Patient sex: F
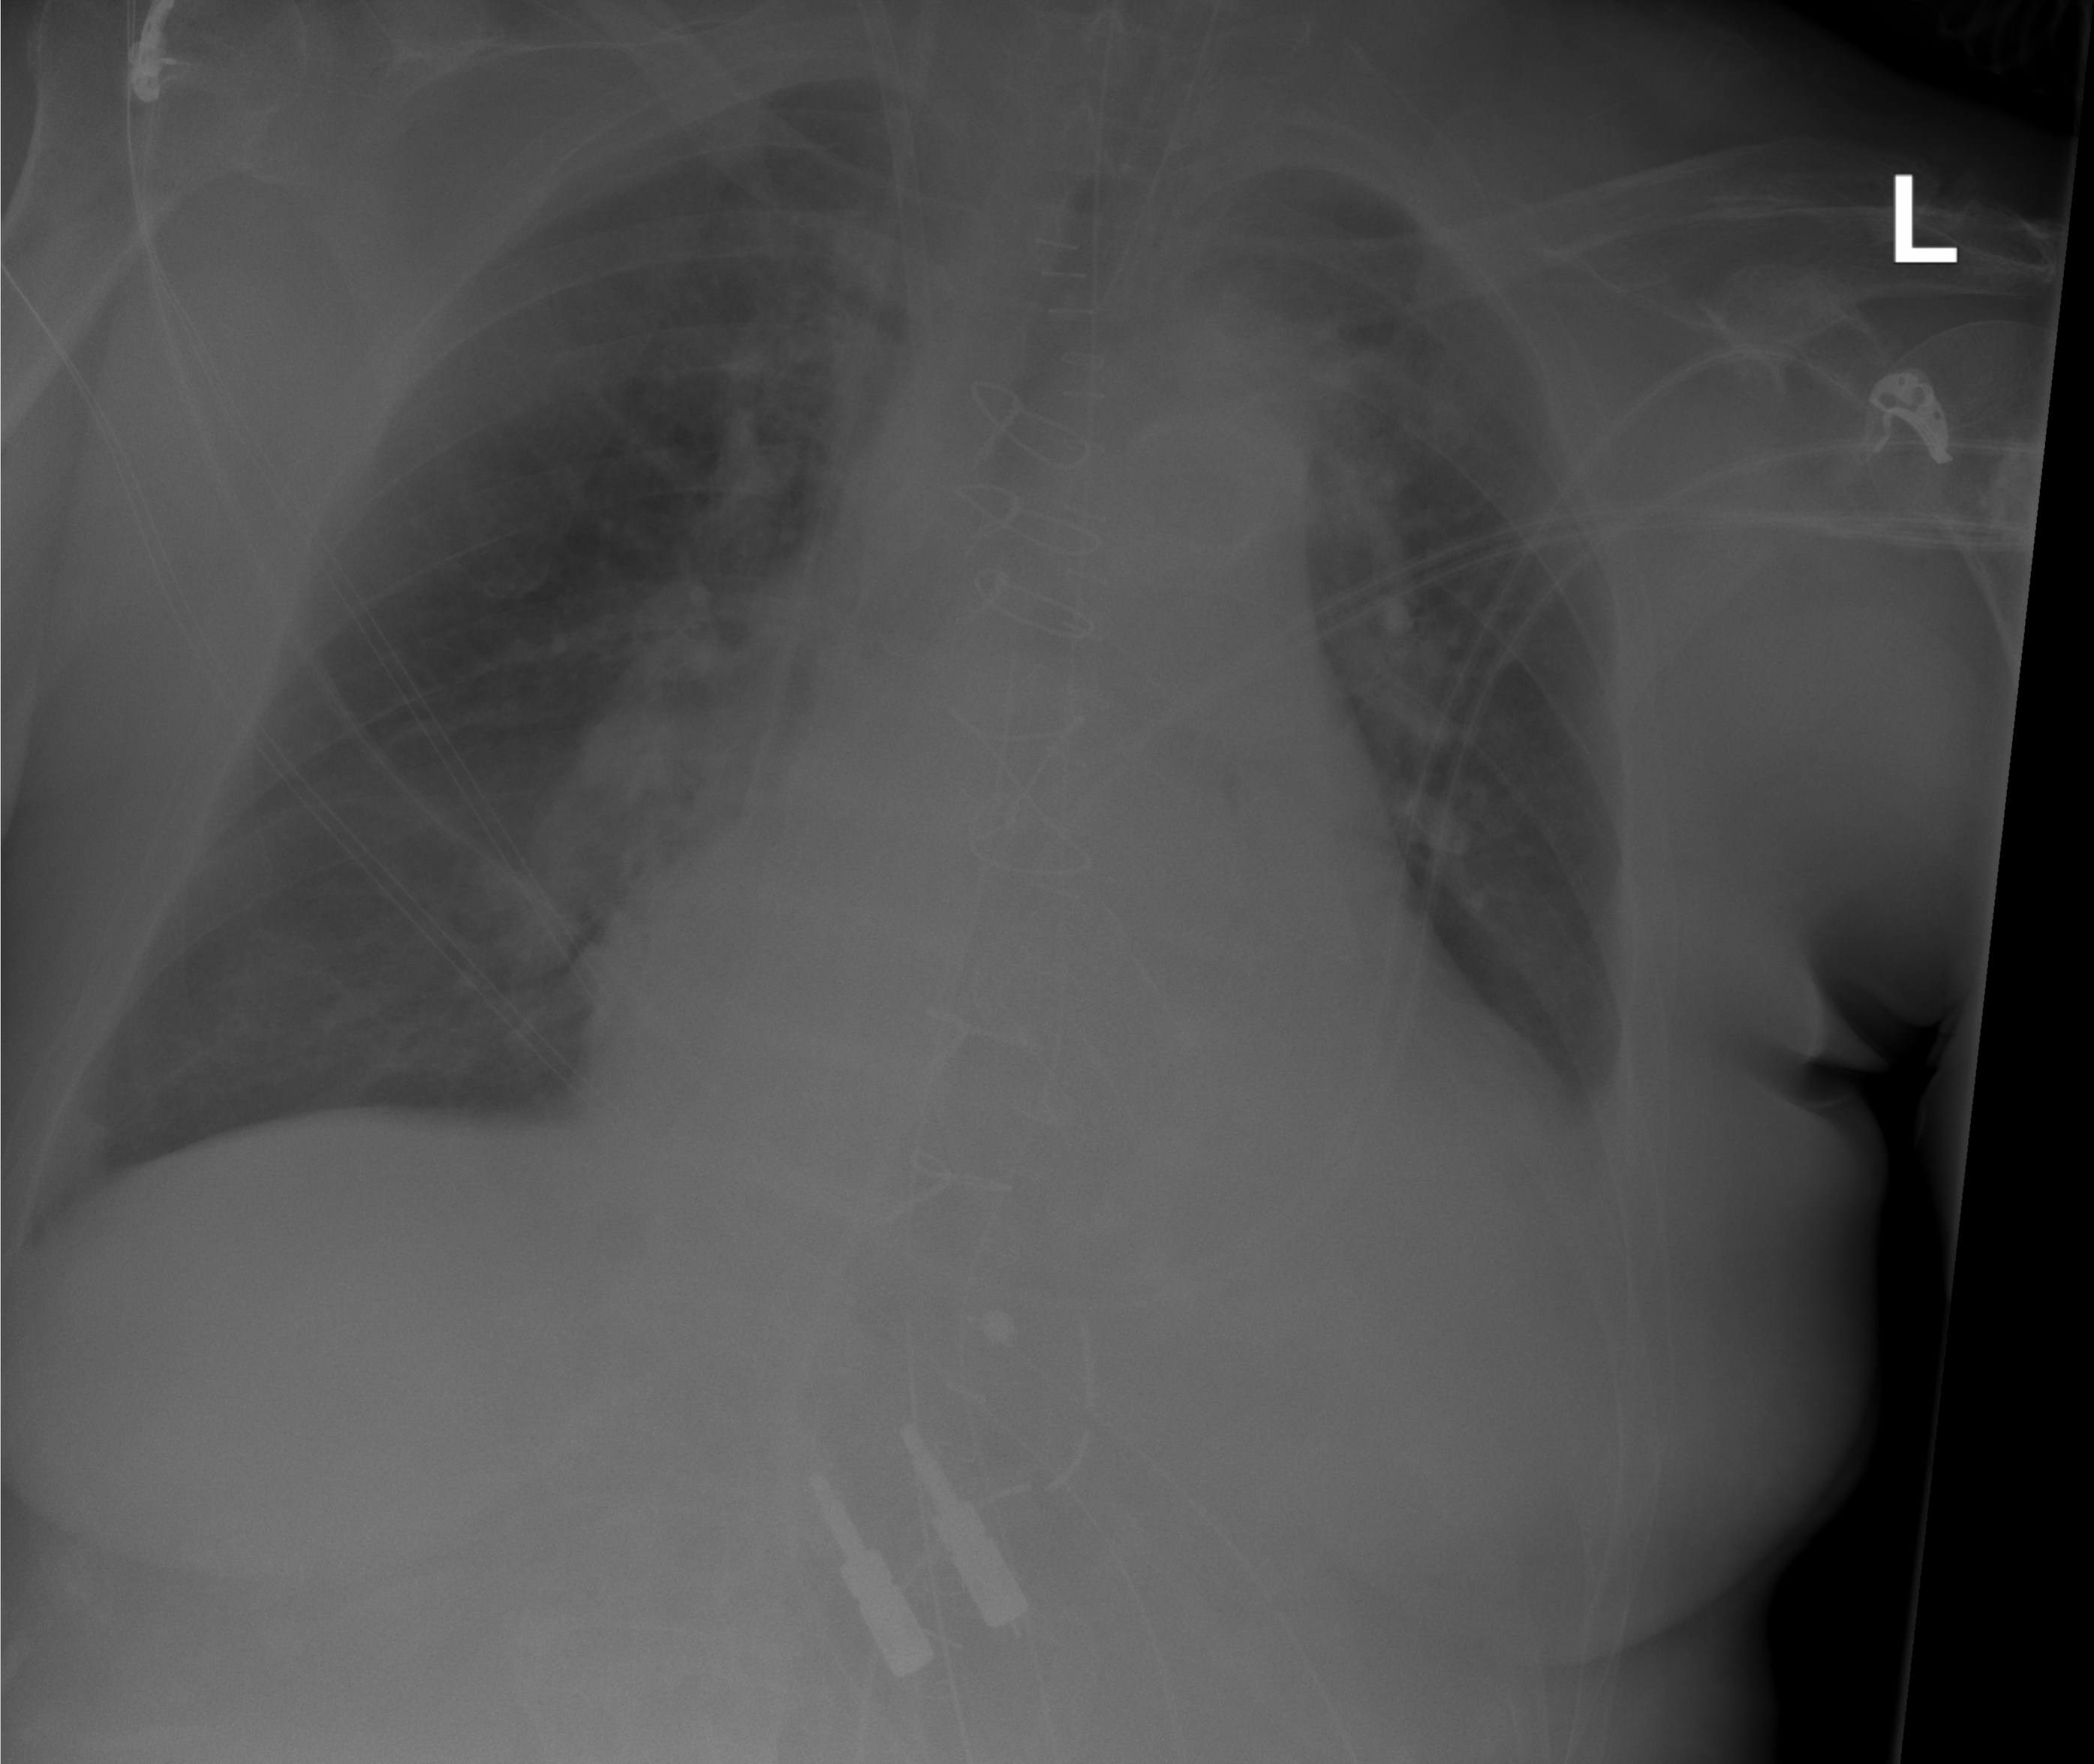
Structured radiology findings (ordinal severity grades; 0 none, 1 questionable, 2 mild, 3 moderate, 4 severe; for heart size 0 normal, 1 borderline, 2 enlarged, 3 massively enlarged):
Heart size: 3
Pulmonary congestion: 1
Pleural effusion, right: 0
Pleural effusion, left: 2
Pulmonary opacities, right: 0
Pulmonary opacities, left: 0
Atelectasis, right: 1
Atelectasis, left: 1